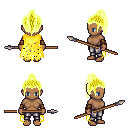
a pixel art fantasy rpg character, female body template, human, dark skin, yellow tattered cape, metal pants, gold long topknot hairstyle, leather bracers, spear, four views (front, back, left, right), 2x2 character sprite sheet, small pixel art, hard edges, no anti-aliasing